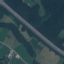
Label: Highway